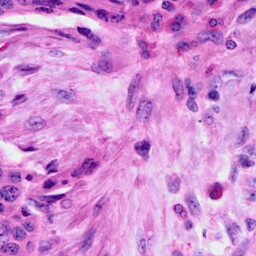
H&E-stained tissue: Cervix